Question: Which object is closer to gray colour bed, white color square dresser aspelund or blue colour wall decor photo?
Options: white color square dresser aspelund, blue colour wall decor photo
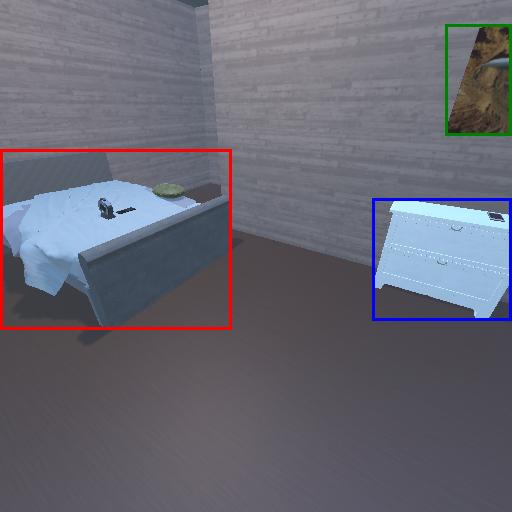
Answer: white color square dresser aspelund